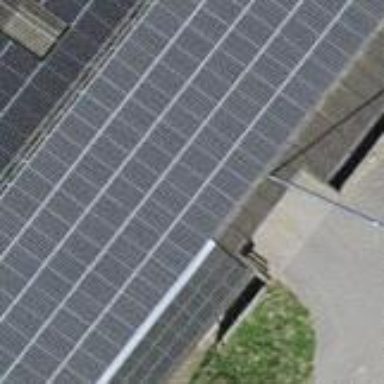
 consisting of solar photovoltaic panels."